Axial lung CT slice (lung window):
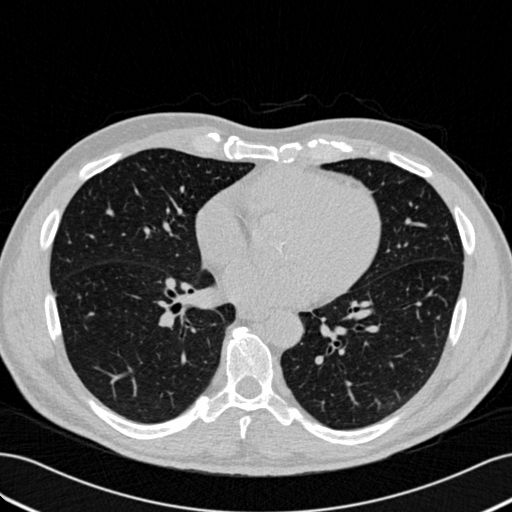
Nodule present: no